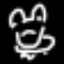
Label: frog